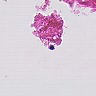
Metastatic tissue present: no